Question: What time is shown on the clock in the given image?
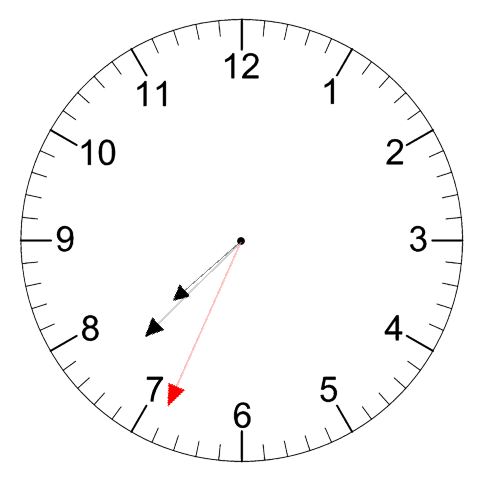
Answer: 07:37:34